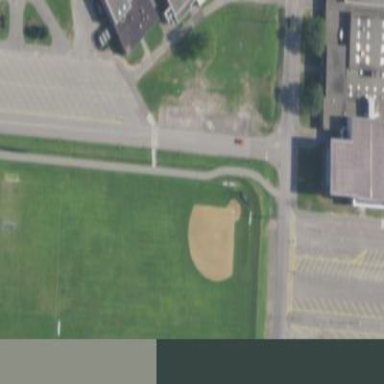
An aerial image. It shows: Baseball pitch for leisure and sports activities.